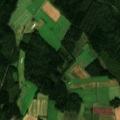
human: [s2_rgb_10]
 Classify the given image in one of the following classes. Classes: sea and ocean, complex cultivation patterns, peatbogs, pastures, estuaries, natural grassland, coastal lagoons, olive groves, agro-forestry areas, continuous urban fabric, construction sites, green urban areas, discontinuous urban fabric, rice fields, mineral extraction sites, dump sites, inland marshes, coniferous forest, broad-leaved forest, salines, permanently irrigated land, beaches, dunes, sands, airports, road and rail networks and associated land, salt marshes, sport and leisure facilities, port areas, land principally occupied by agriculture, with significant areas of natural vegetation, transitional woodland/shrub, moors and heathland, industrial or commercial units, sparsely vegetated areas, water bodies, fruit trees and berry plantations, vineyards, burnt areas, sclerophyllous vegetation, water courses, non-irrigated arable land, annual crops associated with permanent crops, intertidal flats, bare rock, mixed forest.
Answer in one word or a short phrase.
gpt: non-irrigated arable land, coniferous forest, mixed forest